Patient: sex F, age 74
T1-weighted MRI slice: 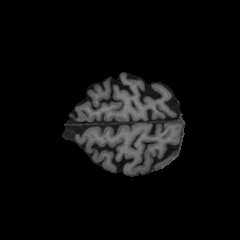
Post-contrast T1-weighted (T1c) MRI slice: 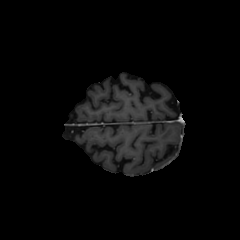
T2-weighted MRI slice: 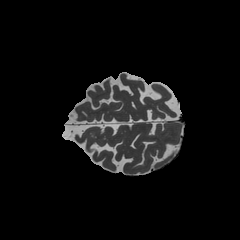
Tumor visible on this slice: no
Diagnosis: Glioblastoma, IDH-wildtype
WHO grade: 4